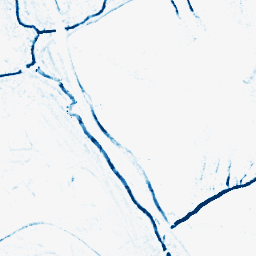
Category: morphological
Decomposition family: morphological_rect
Decomposition parameters: operation: closing
width: 5
height: 5
Upsampling method: bilinear
Upsampling parameters: scale: 8
Upsampling scale: 8